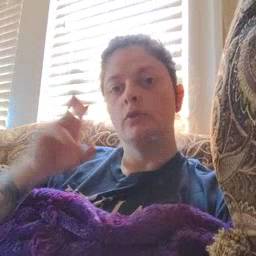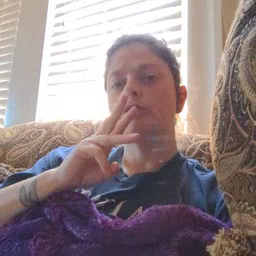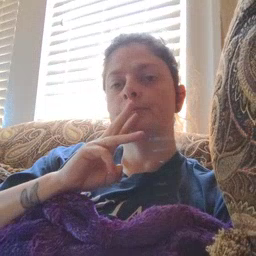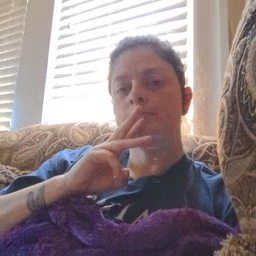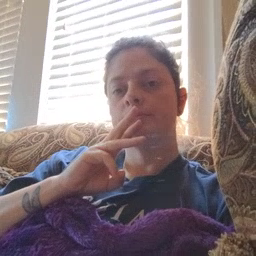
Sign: water